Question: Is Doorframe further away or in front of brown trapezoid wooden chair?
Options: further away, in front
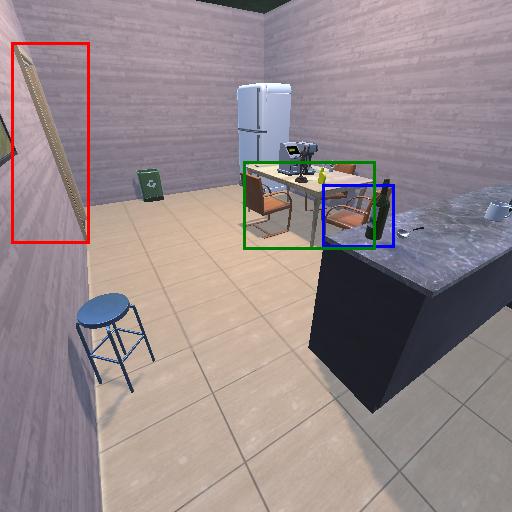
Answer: further away